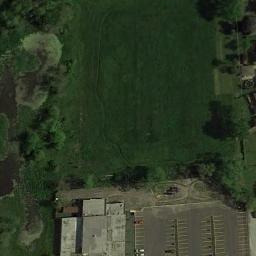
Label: meadow